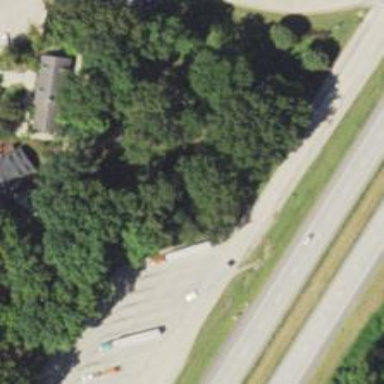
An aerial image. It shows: Rest area along service road.